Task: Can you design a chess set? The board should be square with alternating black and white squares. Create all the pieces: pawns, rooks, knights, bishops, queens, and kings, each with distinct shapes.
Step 1505:
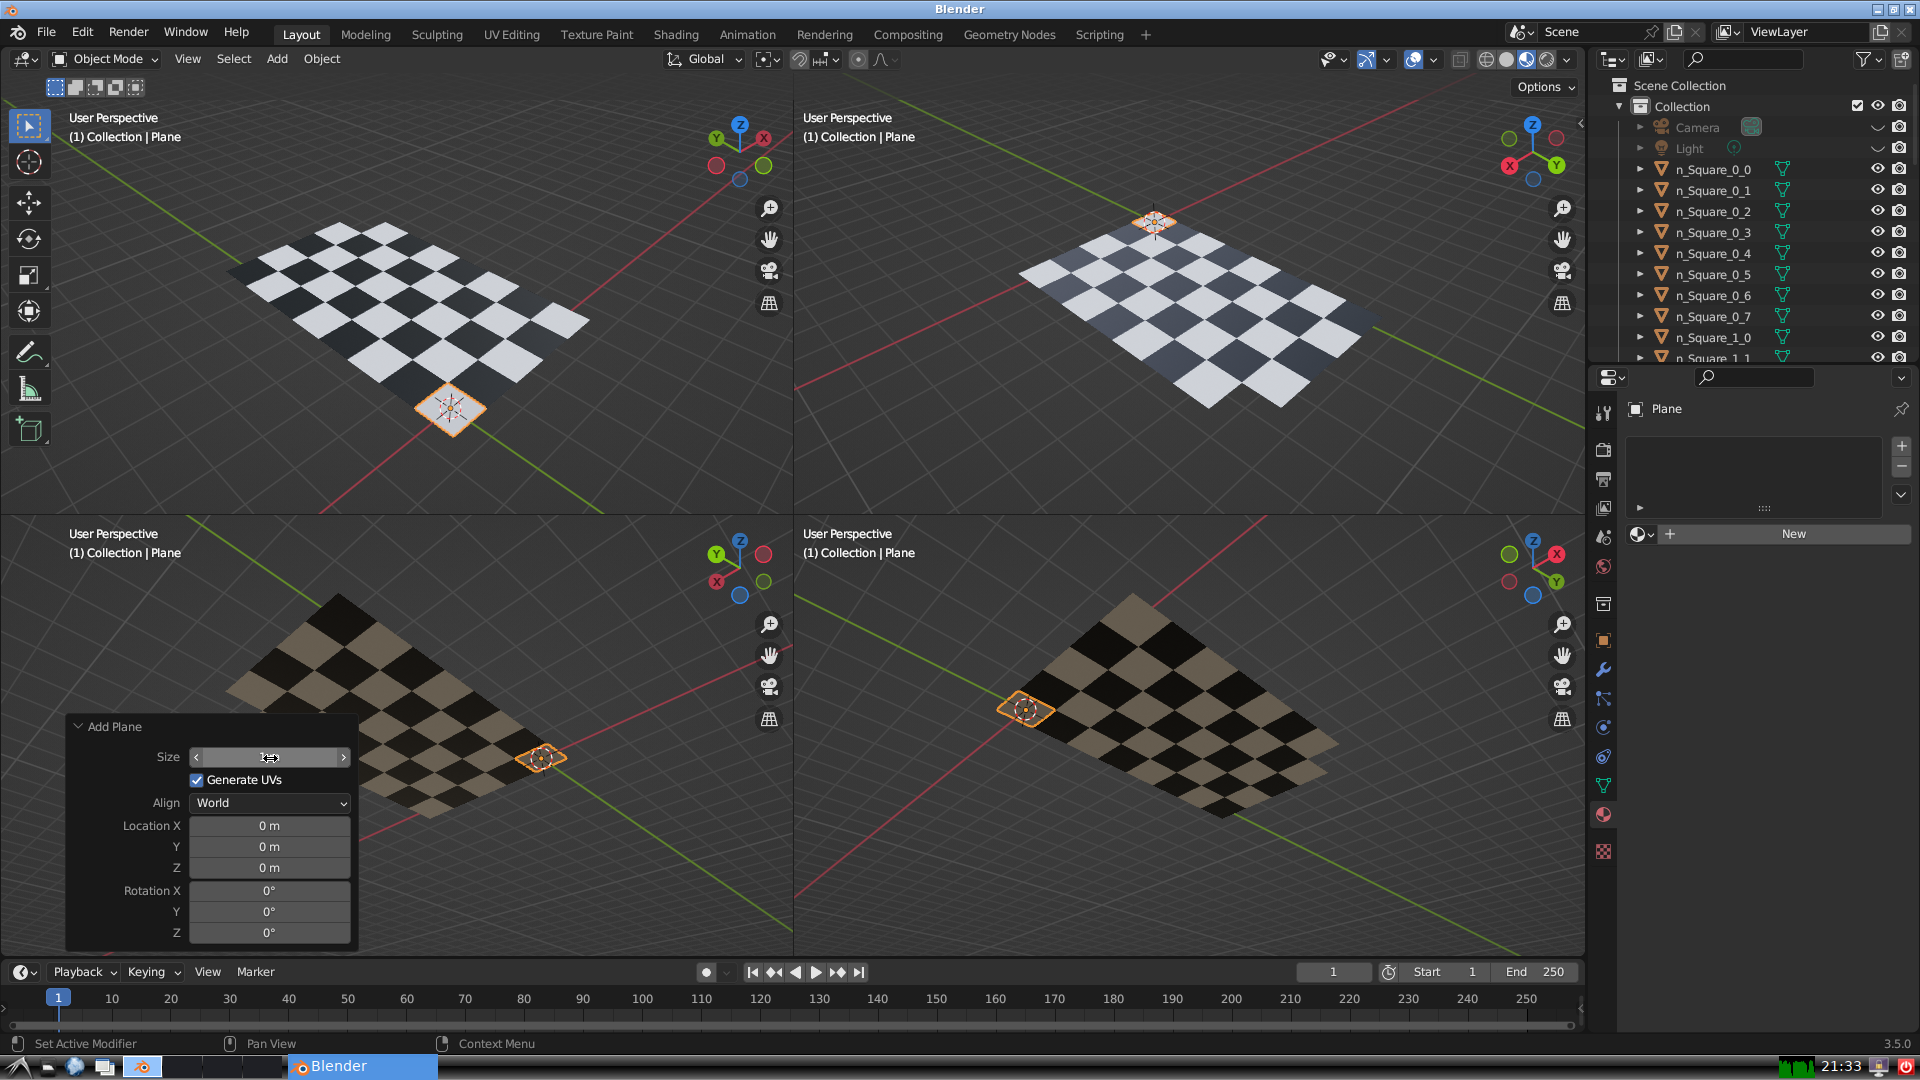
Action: {"mouse_move": [960, 540]}